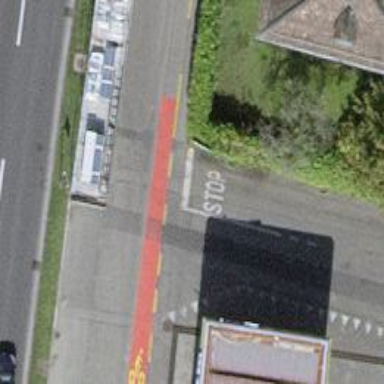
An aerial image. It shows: Asphalt cycleway also suitable for pedestrians.